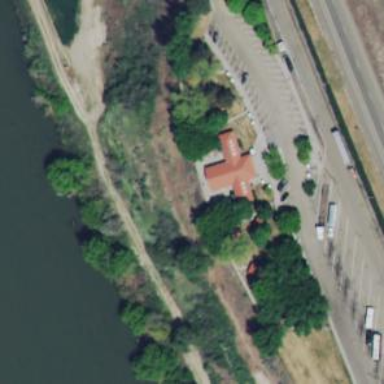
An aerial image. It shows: Rest area on the road.